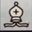
Piece: wB